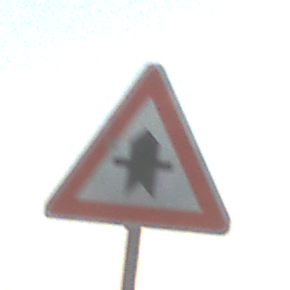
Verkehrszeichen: Vorfahrt
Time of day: SunriseSunset
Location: Outdoor (Nature)
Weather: PartlyCloudy
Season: NotSpecified
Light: Natural